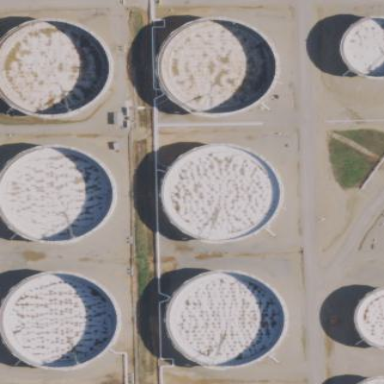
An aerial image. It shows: Storage tank which is man-made and housed in building.